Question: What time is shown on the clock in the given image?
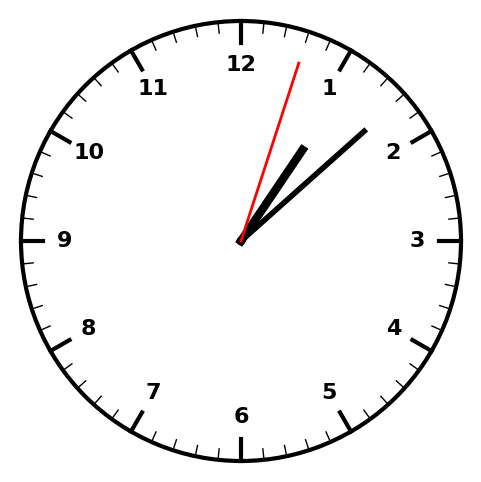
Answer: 01:08:03